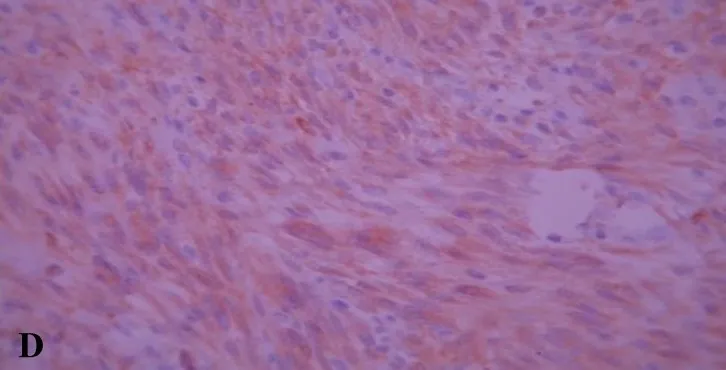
Alk-1.
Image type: pathology (immunostaining)